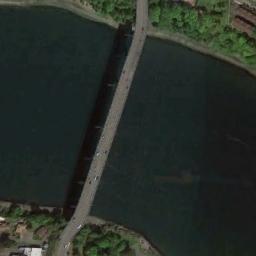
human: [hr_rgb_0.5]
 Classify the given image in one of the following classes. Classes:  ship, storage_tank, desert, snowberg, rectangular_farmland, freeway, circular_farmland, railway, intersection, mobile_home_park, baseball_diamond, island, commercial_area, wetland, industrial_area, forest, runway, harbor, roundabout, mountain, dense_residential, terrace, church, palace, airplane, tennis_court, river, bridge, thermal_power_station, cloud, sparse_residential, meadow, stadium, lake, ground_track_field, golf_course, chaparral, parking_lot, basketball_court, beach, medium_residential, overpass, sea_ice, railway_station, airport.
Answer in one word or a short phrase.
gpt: bridge